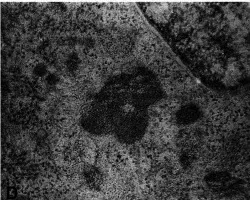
Ultrastructural analyses of the muscle sample by electron microscopy. (D) High magnification of a nemaline rod and glycogen granules. : 0.5 mum.
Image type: pathology (h&e)